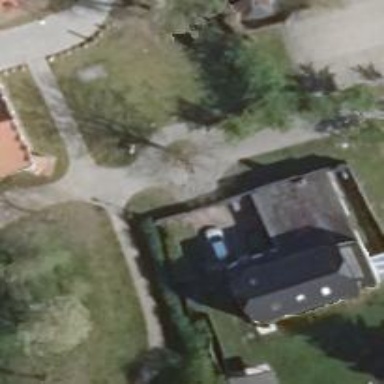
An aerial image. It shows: Detached building with half-hipped roof.